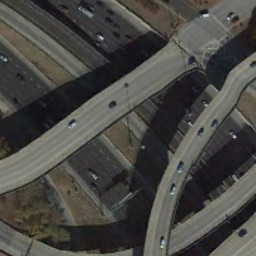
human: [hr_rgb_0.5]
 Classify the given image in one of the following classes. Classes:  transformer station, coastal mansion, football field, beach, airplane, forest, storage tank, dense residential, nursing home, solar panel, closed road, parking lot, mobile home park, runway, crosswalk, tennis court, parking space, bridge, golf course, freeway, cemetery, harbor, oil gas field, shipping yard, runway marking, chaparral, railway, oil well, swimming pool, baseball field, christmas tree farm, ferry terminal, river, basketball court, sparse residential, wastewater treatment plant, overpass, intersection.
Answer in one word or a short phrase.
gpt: overpass